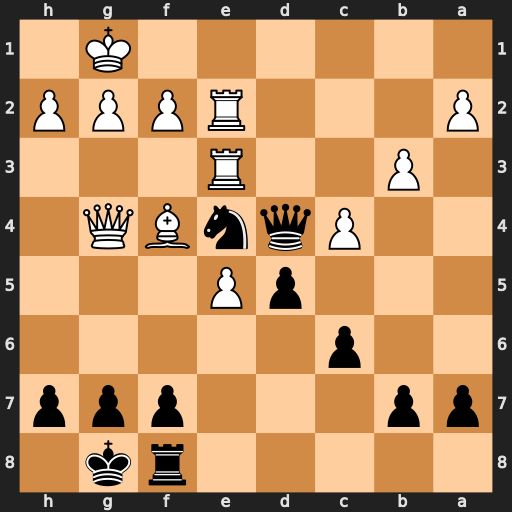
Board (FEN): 5rk1/pp3ppp/2p5/3pP3/2PqnBQ1/1P2R3/P3RPPP/6K1
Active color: b
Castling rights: -
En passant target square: -
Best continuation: Qd1+ Re1 Qxg4